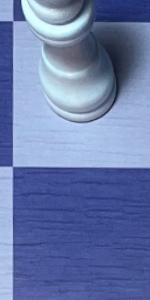
Label: Empty